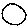
Label: circle